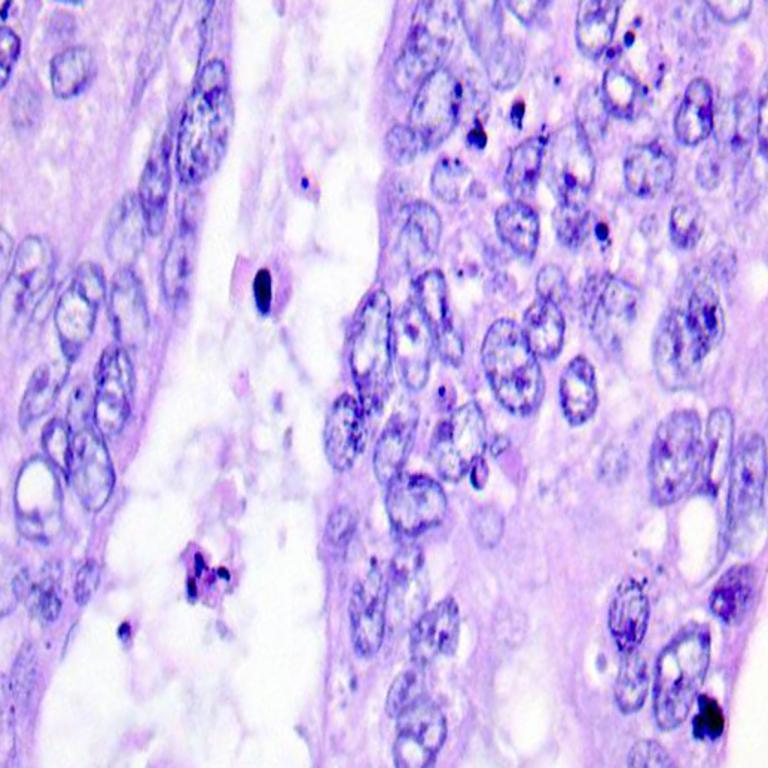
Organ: colon
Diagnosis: adenocarcinomas